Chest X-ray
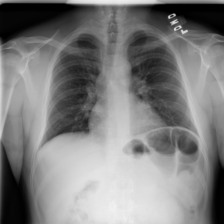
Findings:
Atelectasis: negative
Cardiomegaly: negative
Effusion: negative
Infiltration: negative
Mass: negative
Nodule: negative
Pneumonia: negative
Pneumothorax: negative
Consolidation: negative
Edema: negative
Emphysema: negative
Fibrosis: negative
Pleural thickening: negative
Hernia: negative